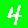
Digit: 4